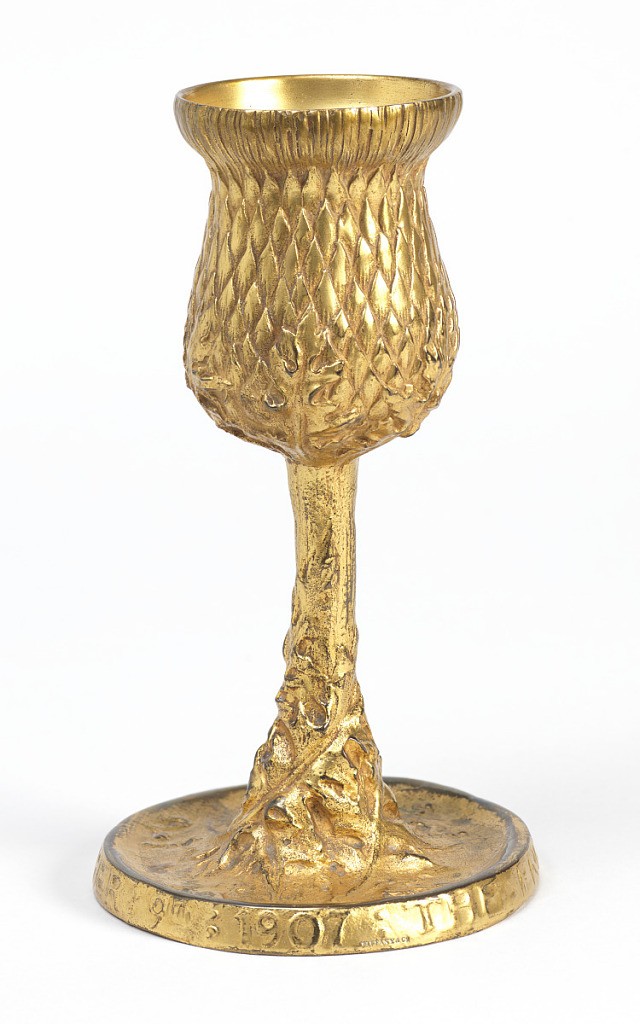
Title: Goblet
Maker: Tiffany & Company, American, established 1853
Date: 1907
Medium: Cast gilt bronze
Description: Cast gilt bronze goblet with artichoke pattern on exterior; thick foot with letters; stem is plant-like.